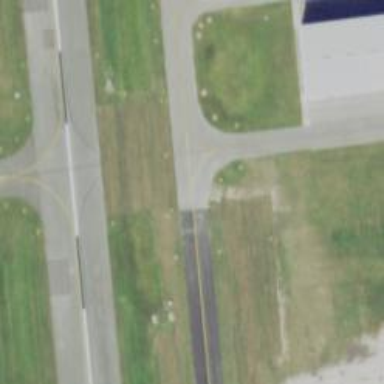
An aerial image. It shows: Image of taxiway at airport.